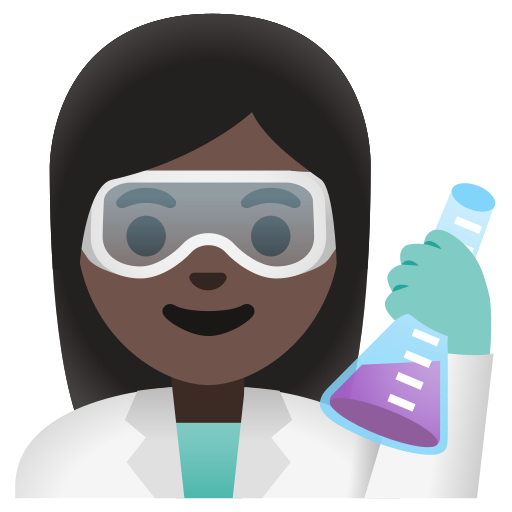
Emoji: 👩🏿‍🔬